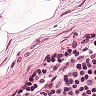
Metastatic tissue present: no